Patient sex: M
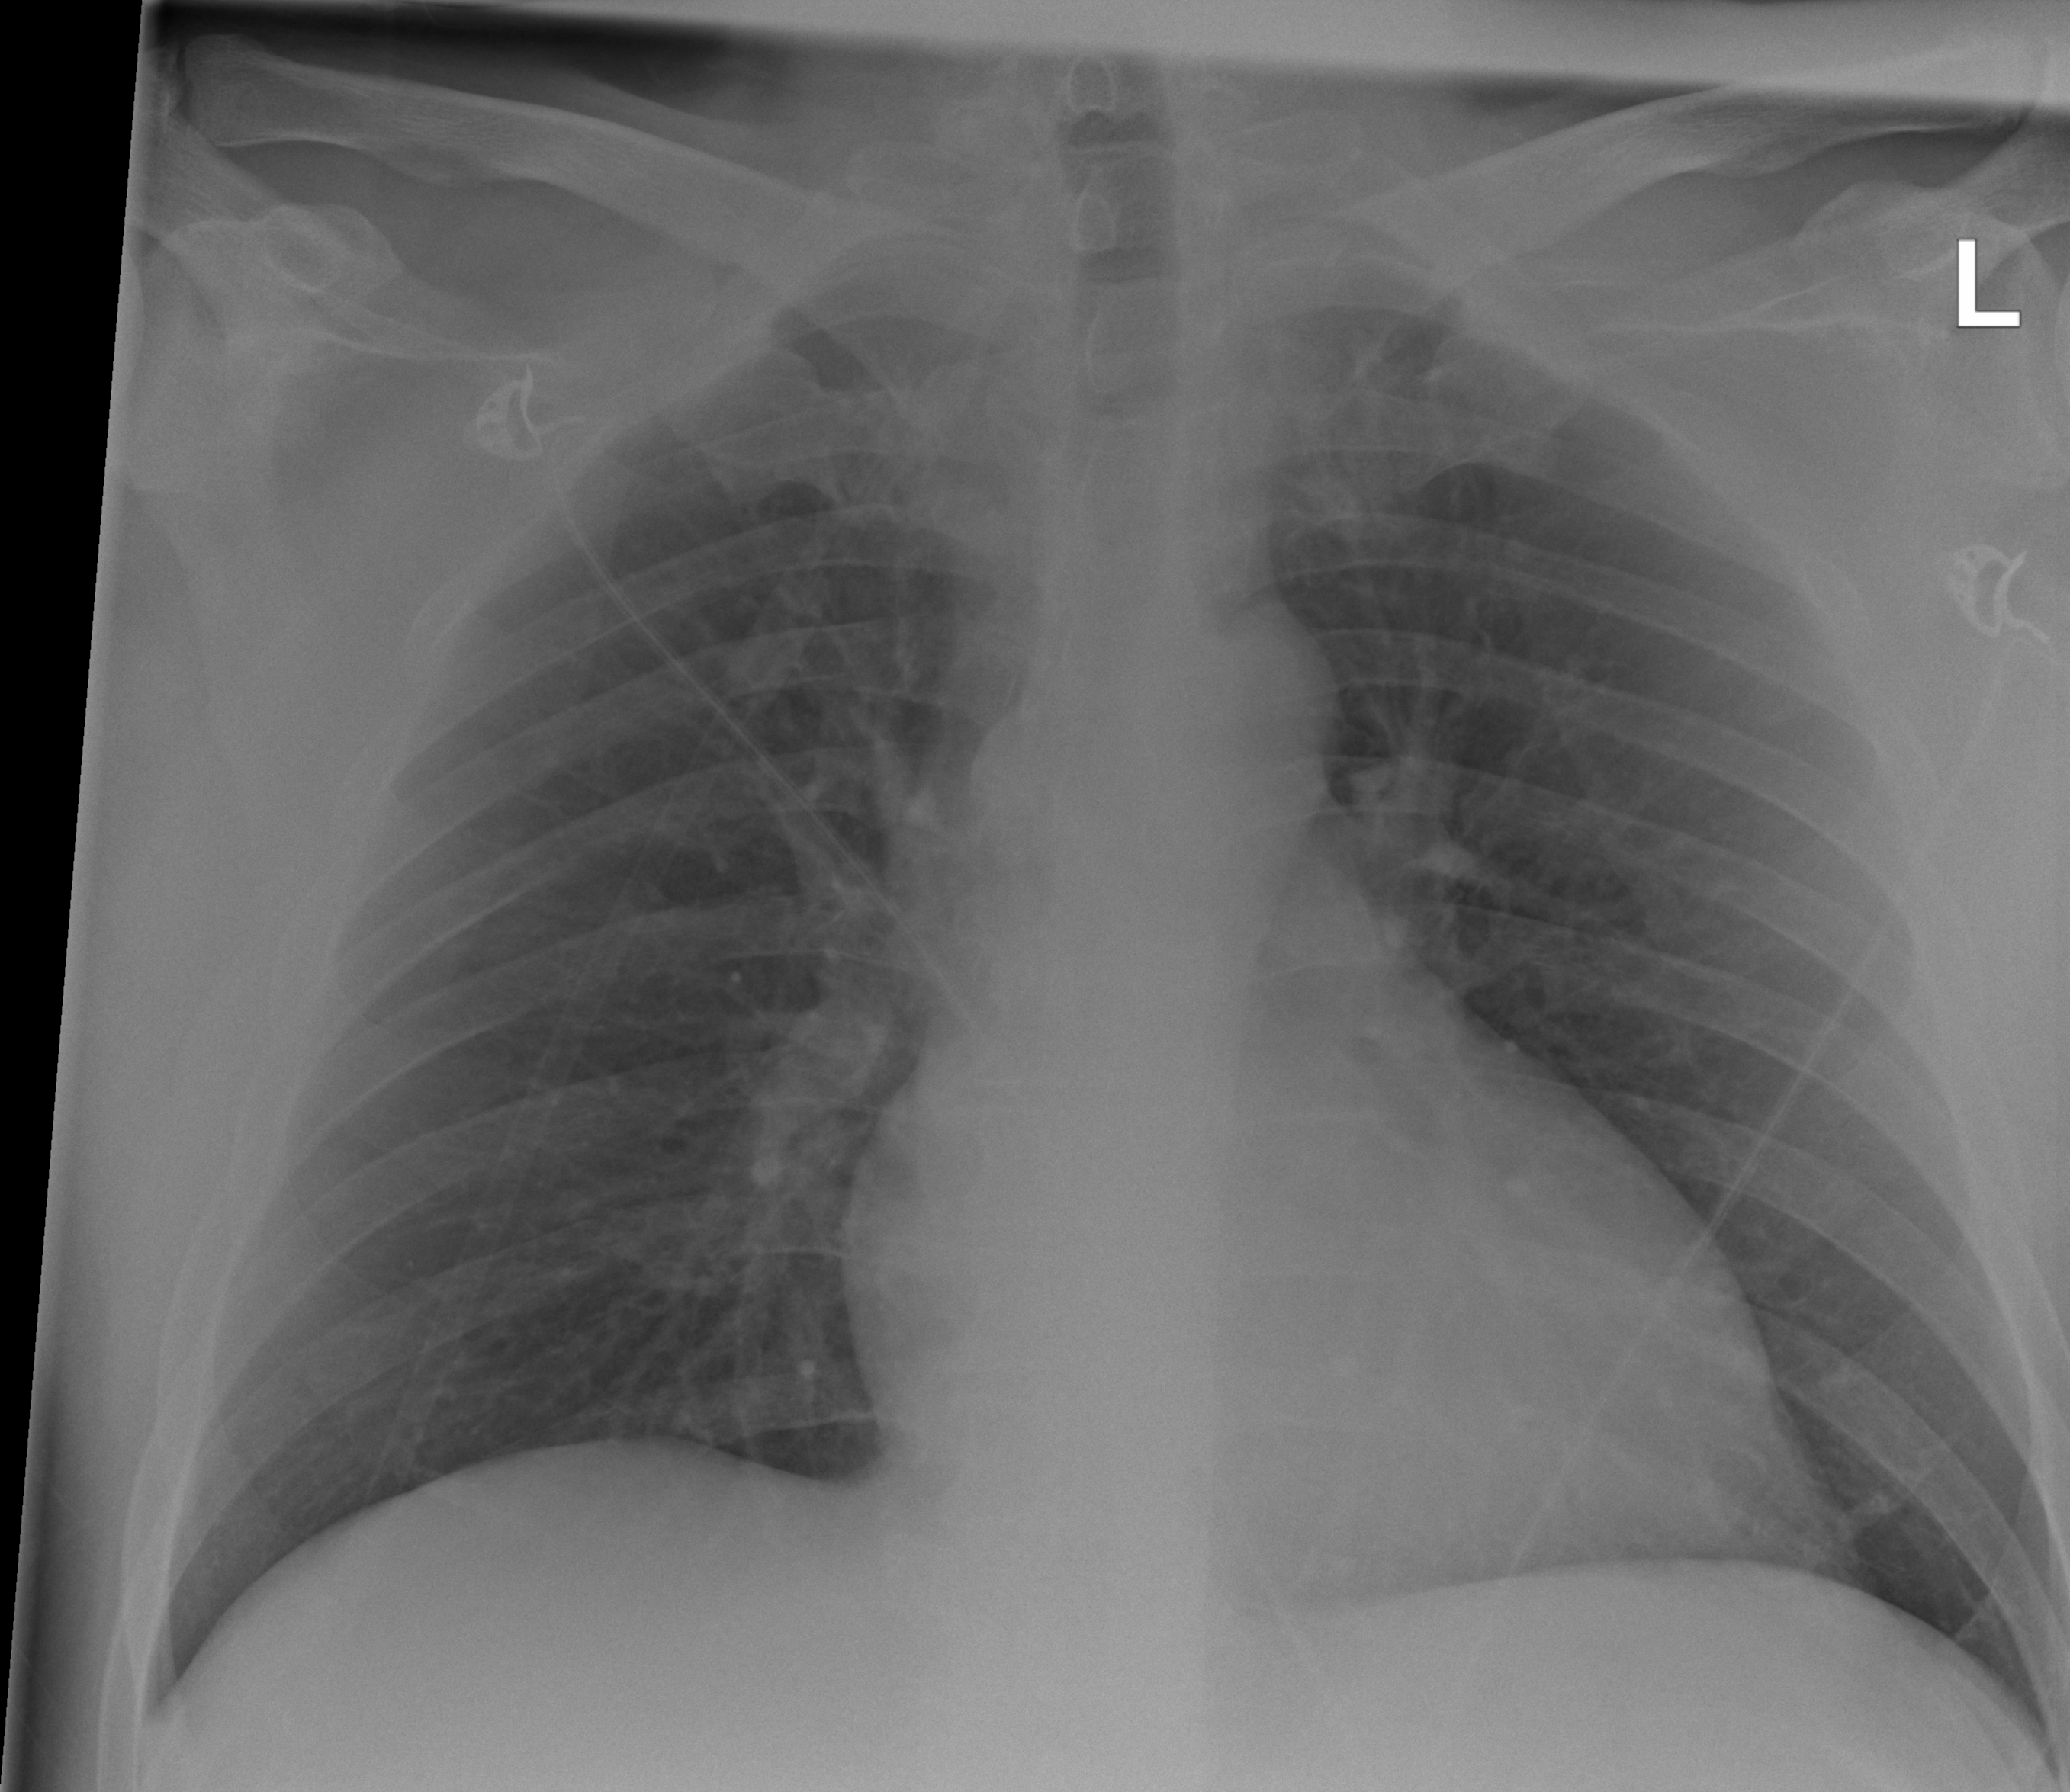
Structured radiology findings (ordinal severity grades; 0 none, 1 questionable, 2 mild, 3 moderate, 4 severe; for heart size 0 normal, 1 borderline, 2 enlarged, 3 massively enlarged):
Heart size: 1
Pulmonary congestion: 0
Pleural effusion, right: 0
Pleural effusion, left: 0
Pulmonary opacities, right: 0
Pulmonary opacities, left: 0
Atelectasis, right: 2
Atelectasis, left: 2